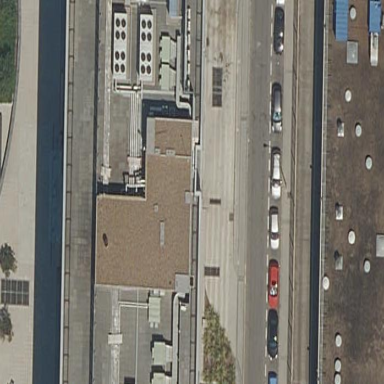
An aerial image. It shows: Office building.